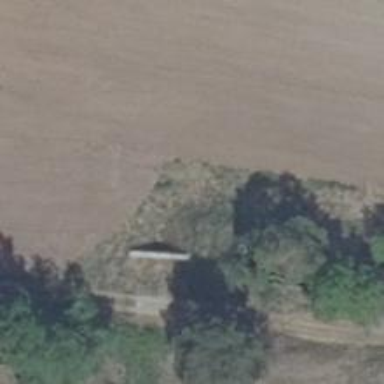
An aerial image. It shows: Hunting stand.